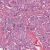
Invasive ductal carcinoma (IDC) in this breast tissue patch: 1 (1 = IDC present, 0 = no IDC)